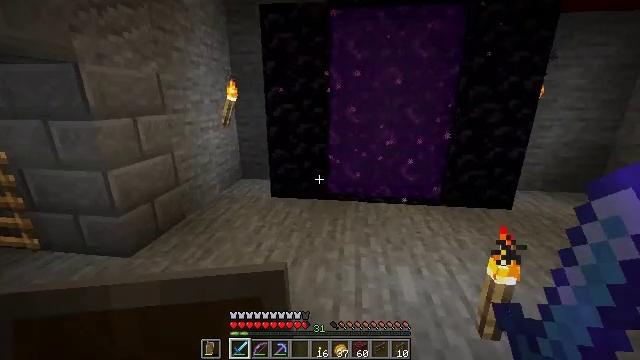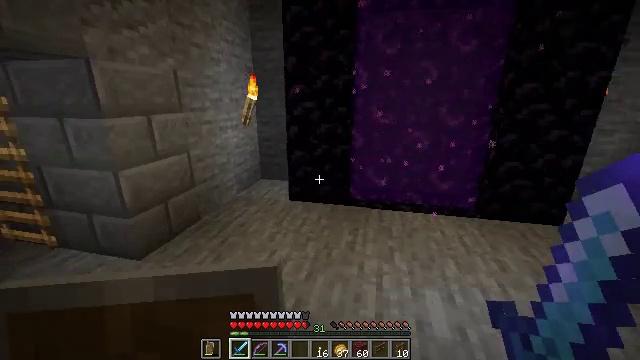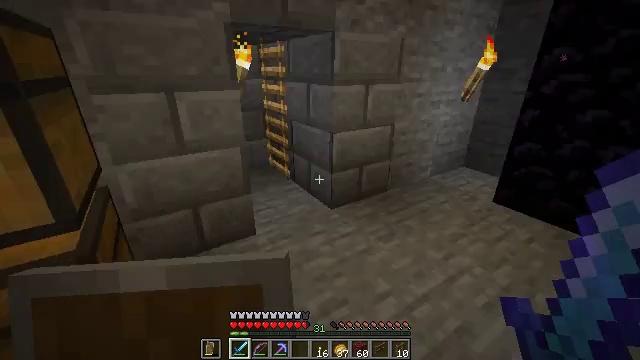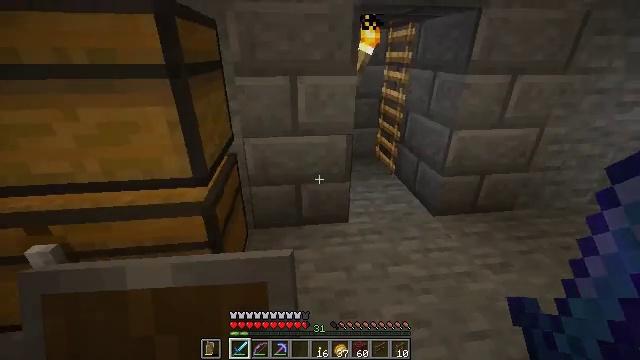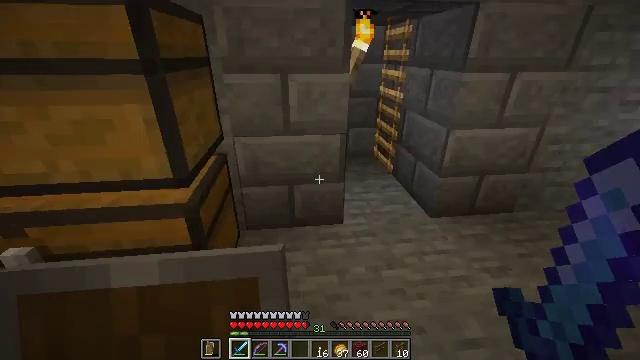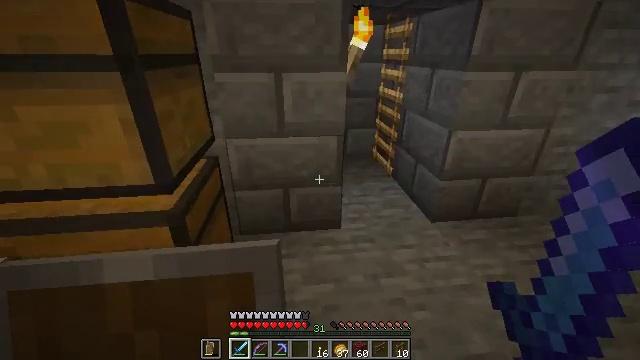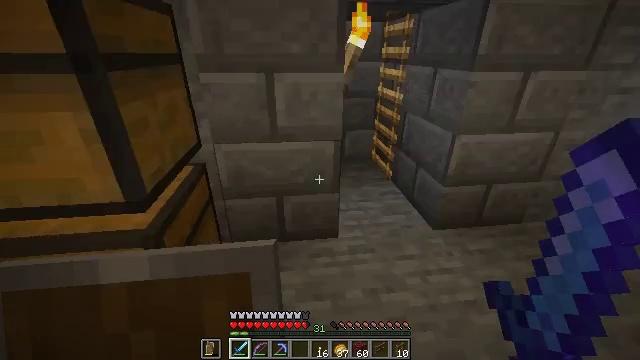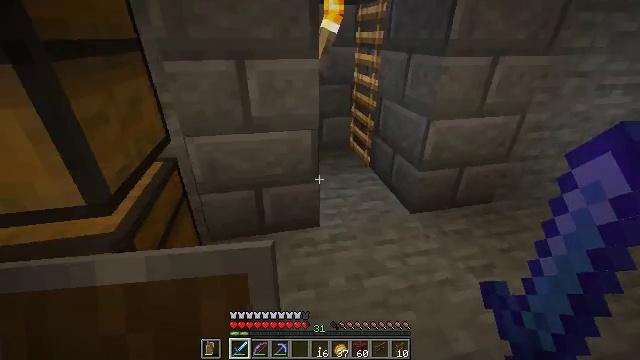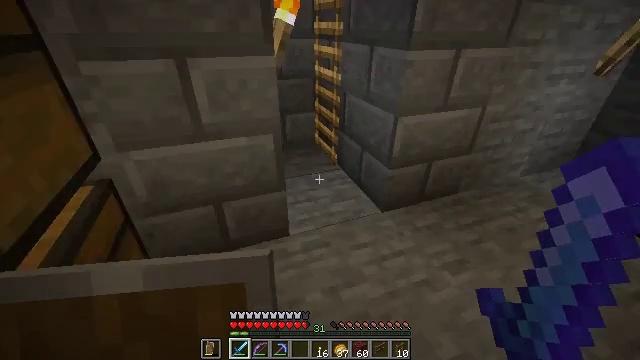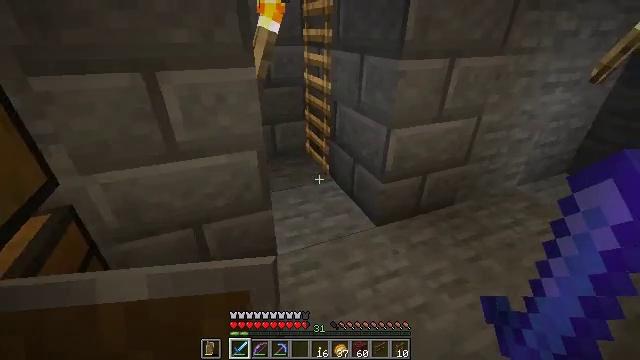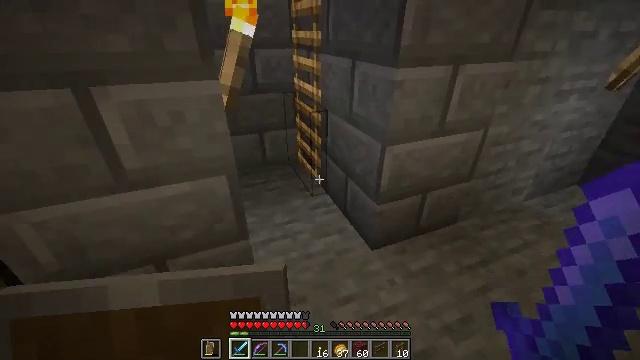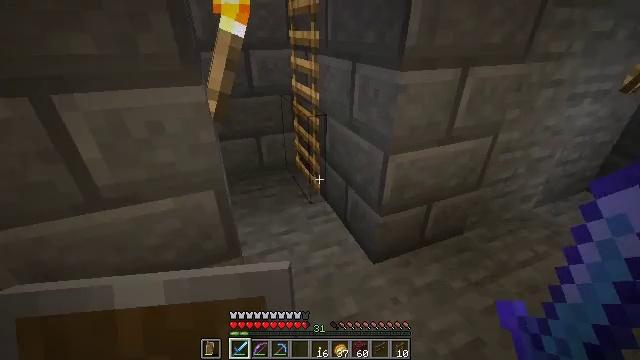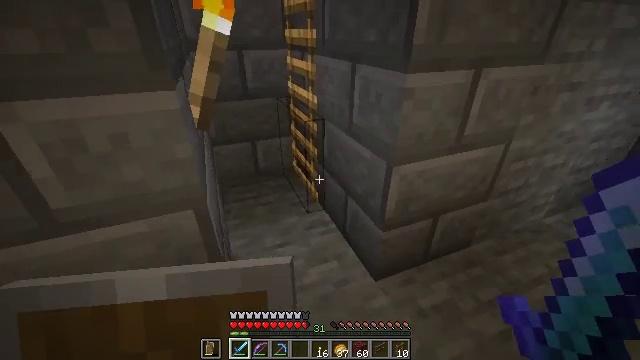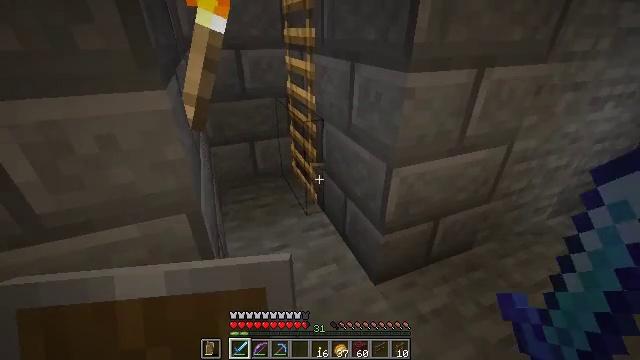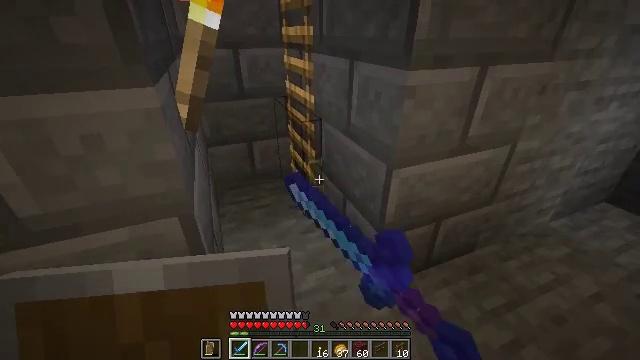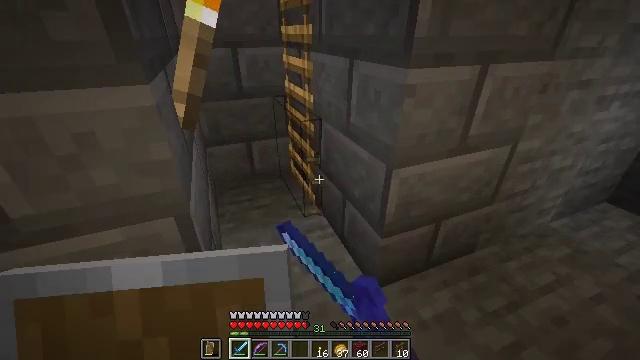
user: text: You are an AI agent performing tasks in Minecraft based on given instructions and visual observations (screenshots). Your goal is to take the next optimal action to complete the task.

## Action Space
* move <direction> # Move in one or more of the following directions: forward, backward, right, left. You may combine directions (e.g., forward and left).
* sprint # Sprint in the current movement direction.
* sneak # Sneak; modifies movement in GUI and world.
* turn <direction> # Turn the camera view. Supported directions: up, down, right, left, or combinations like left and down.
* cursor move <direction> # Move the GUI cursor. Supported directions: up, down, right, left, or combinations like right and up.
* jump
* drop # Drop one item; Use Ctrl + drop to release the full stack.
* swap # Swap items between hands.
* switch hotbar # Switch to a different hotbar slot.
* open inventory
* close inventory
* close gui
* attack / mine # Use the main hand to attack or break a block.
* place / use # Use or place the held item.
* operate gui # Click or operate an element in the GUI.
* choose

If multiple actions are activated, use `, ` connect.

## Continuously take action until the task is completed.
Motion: motion action
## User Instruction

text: Mine the ladder from the wall.
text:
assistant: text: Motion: move forward, turn left
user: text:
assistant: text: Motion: move forward, turn left and down
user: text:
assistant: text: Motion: turn left and down
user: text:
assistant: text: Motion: no_op
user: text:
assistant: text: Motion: move forward
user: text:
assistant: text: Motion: move forward
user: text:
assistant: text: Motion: move forward, turn right and down
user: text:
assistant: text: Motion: move forward and move right, turn right and down
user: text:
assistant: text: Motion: move forward and move right, turn right
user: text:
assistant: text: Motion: move forward
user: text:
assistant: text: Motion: move forward
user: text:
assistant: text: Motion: no_op
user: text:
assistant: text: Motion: attack / mine
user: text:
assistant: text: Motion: attack / mine
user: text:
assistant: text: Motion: attack / mine
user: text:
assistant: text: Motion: attack / mine
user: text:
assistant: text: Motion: turn left, attack / mine
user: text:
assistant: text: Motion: attack / mine
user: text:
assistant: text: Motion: attack / mine
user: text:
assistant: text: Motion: attack / mine
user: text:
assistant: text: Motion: attack / mine
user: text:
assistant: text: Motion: attack / mine
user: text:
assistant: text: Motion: attack / mine
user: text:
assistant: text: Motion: attack / mine
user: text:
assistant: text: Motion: attack / mine
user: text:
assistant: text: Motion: attack / mine
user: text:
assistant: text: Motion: attack / mine
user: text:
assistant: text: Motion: attack / mine
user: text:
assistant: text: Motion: attack / mine
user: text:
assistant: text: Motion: attack / mine